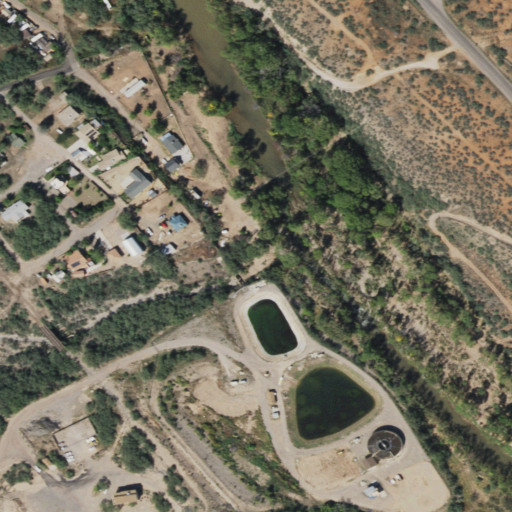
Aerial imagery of valley in Arizona named Deception Gulch containing shrub, low intensity development, open development, medium intensity development, open water, woody wetlands, grassland, and high intensity development